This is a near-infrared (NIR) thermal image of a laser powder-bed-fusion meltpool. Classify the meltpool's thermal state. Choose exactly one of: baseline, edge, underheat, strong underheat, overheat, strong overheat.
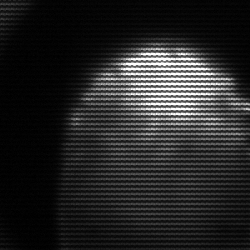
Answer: edge